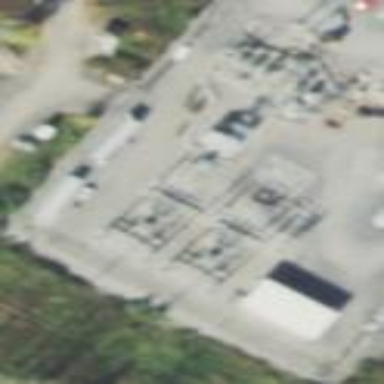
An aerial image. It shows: Power substation surrounded by fence.